Chest X-ray. View position: PA
Patient age: 33
Patient sex: M
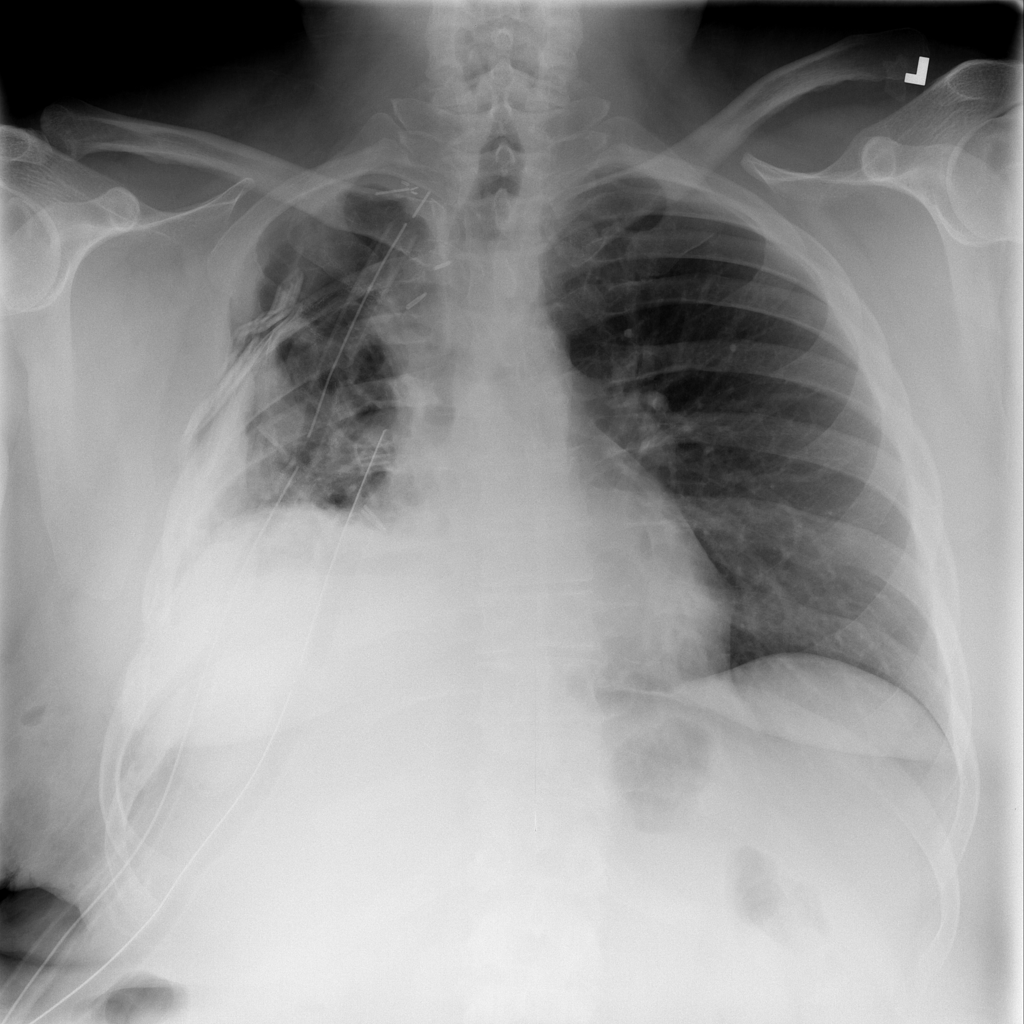
Finding: Pneumothorax